Question: I've been searching on way's to replace a JTextField with an Image & nothing comes up. Is it possible to add a jtextfield onto an image or replace on with an image?
I'm using a JPanel & I am trying to put the JtextField inside the image below:

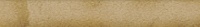
Answer: There are several ways this might be achieved...
The simplest might be to use a 'JLabel', set it's layout manager to something 'BorderLayout' and simply add the text field to it...
'''
JTextField field = new JTextField();
field.setOpaque(false);
JLabel label = new JLabel();
label.setIcon(...);
label.setLayout(new BorderLayout());
label.add(field);
'''
For example...
This will generate...

If you prefer the text field to be transparent, you could add 'field.setBackground(new Color(0, 0, 0, 0));', which generates...

And if you don't want the border, add 'field.setBorder(null);', which generates...

Or perhaps you'd prefer a self contained class...

This is a little tricky, because 'paintComponent' not only paints the background, but the text, you need some way to insert the background under the text. To this end, I don't actually call 'super.paintComponent', but instead, we cheat, and call 'getUI().paint' directly. This ensures that the text of the field is painted, but allows us to paint our own background before it...
'''
import java.awt.Color;
import java.awt.Dimension;
import java.awt.EventQueue;
import java.awt.Graphics;
import java.awt.Graphics2D;
import java.awt.image.BufferedImage;
import java.io.IOException;
import javax.imageio.ImageIO;
import javax.swing.JFrame;
import javax.swing.JTextField;
import javax.swing.UIManager;
import javax.swing.UnsupportedLookAndFeelException;
import javax.swing.border.EmptyBorder;
public class BackgroundTextField {
public static void main(String[] args) {
new BackgroundTextField();
}
public BackgroundTextField() {
EventQueue.invokeLater(new Runnable() {
@Override
public void run() {
try {
UIManager.setLookAndFeel(UIManager.getSystemLookAndFeelClassName());
} catch (ClassNotFoundException | InstantiationException | IllegalAccessException | UnsupportedLookAndFeelException ex) {
ex.printStackTrace();
}
JFrame frame = new JFrame("Testing");
frame.setDefaultCloseOperation(JFrame.EXIT_ON_CLOSE);
frame.add(new TextFieldBackground());
frame.pack();
frame.setLocationRelativeTo(null);
frame.setVisible(true);
}
});
}
public class TextFieldBackground extends JTextField {
private BufferedImage img;
public TextFieldBackground() {
setColumns(10);
setOpaque(false);
setBorder(new EmptyBorder(2, 2, 2, 2));
setBackground(new Color(0, 0, 0, 0));
try {
img = ImageIO.read(getClass().getResource("/y9yBe.jpg"));
} catch (IOException ex) {
ex.printStackTrace();
}
}
@Override
public Dimension getPreferredSize() {
return img == null ? super.getPreferredSize() : new Dimension(img.getWidth(), img.getHeight());
}
@Override
protected void paintComponent(Graphics g) {
Graphics2D g2d = (Graphics2D) g.create();
g2d.drawImage(img, 0, 0, this);
getUI().paint(g2d, this);
g2d.dispose();
}
}
}
'''
There are limitations to this, the field should never be bigger then the image, as the image is not repeated, but I'm sure you could use a 'for-loop' to stitch a bunch of images together...